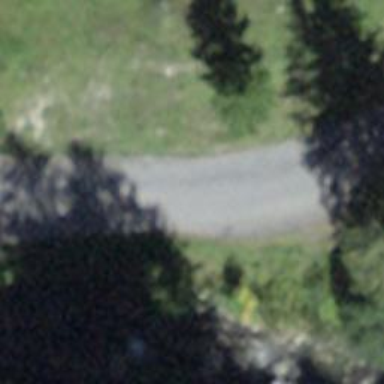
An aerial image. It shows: Unclassified road with asphalt surface.